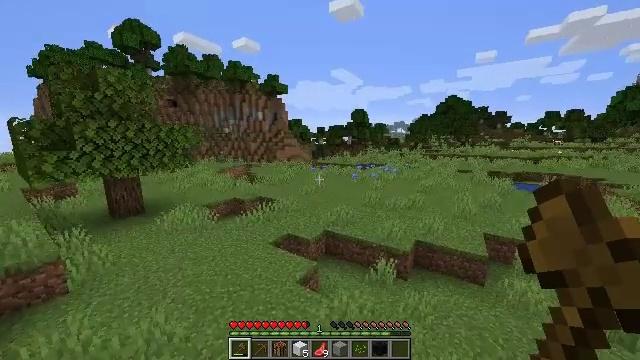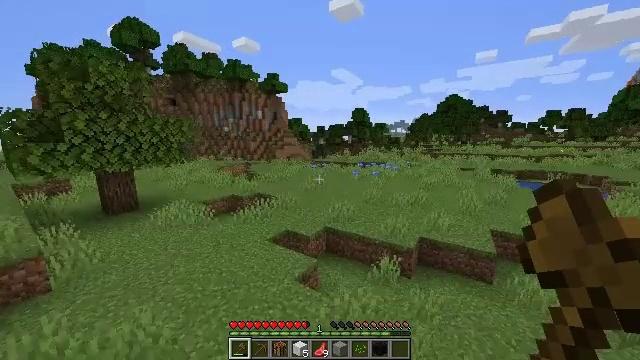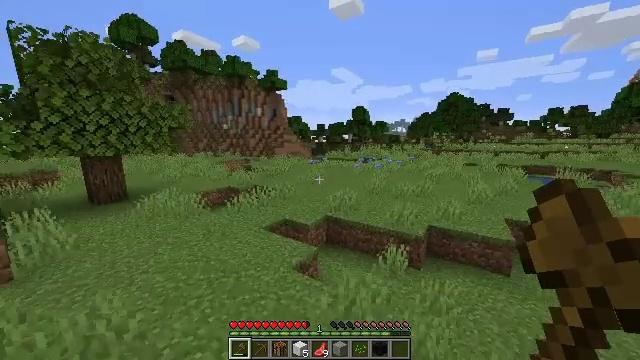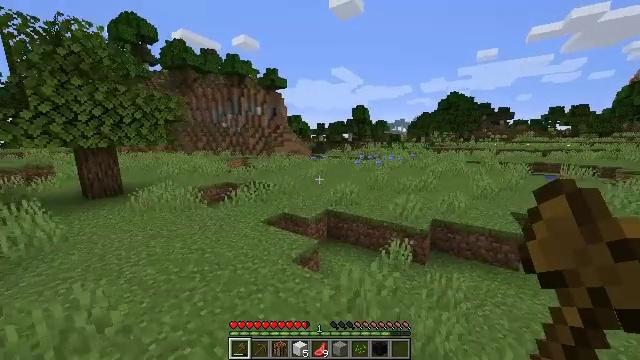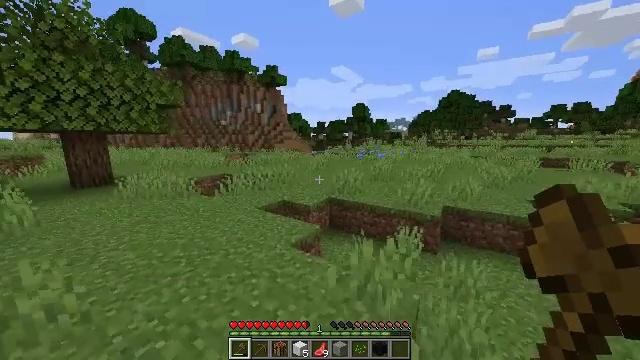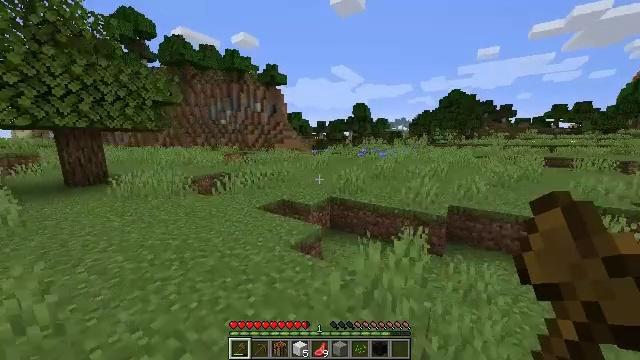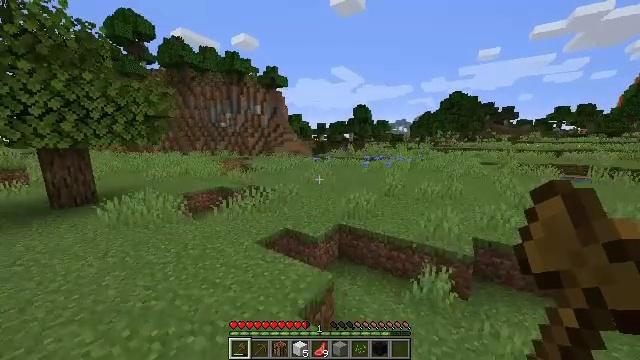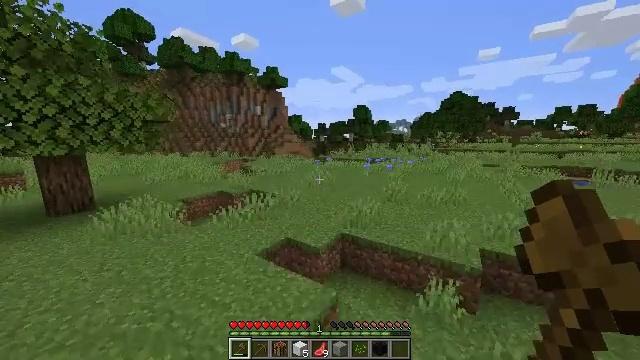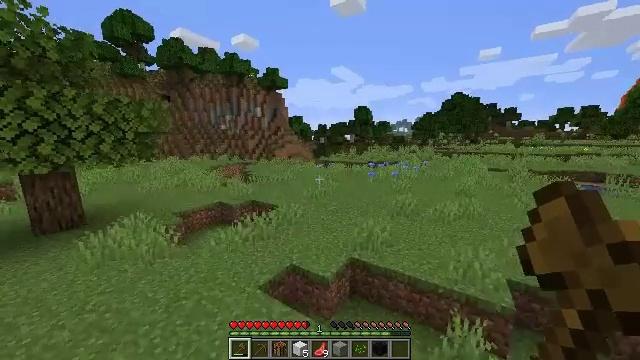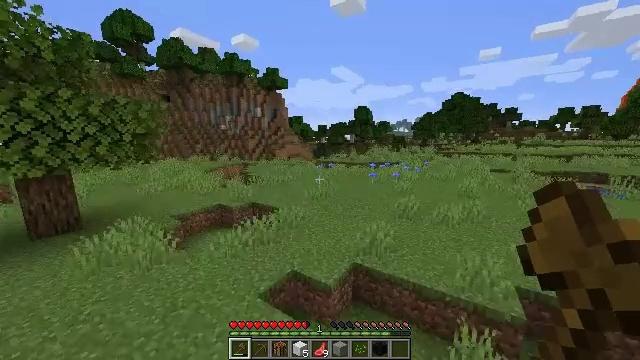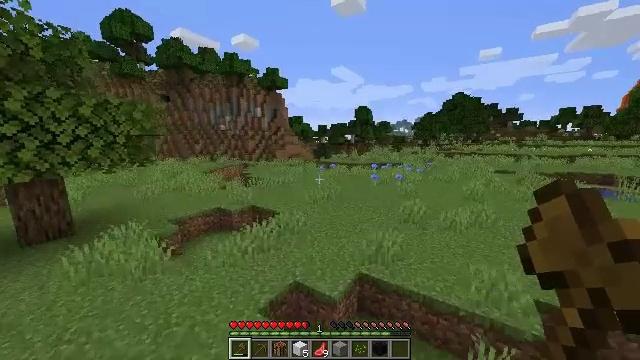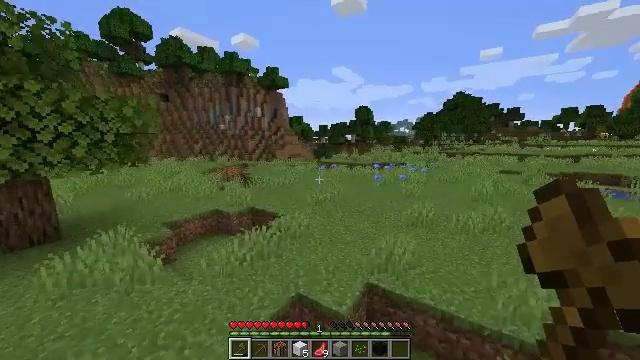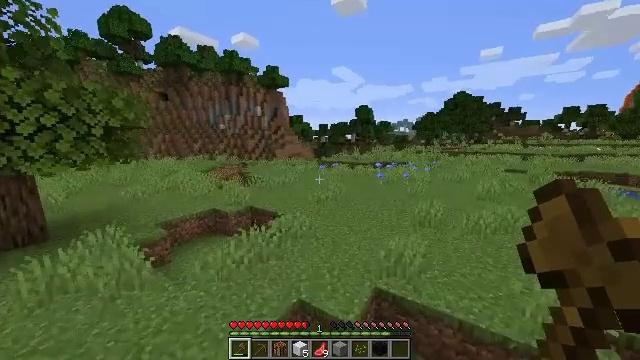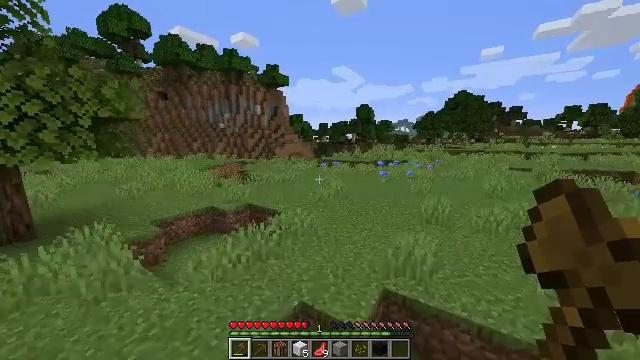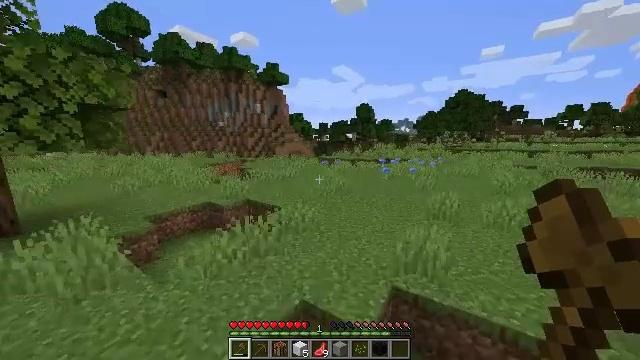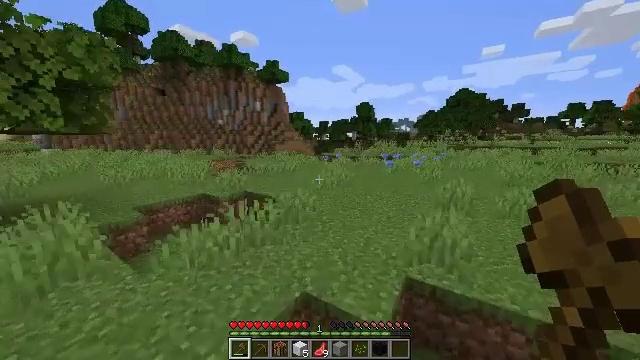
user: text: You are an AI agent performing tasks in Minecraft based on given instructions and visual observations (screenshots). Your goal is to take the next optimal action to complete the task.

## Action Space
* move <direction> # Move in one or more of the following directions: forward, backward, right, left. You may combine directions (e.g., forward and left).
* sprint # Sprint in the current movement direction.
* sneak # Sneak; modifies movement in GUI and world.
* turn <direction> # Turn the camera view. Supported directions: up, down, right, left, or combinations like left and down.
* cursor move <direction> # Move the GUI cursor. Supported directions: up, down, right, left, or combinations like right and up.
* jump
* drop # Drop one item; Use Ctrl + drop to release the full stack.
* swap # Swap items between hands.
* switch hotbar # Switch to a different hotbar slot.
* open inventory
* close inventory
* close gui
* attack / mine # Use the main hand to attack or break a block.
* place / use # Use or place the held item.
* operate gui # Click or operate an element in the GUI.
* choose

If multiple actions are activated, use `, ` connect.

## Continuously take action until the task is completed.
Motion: motion action
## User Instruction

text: Collect sugar cane near water sources.
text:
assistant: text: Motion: move forward, jump
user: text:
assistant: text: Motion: move forward and move left, jump
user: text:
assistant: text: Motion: move forward and move left, jump
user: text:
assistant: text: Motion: move forward and move left, jump
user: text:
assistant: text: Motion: move forward and move left, jump
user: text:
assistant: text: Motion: move forward and move left, jump
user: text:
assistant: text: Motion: move forward and move left, jump
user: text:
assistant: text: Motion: move forward, jump
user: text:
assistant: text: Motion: move forward, jump
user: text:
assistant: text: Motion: move forward, jump
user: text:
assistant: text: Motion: move forward, jump
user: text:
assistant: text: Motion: move forward, jump
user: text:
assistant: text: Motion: move forward, jump
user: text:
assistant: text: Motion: move forward, jump
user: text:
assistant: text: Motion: move forward and move right, jump
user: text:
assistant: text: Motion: move forward and move right, jump
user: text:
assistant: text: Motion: move forward and move right, jump
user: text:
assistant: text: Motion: move forward and move right, jump
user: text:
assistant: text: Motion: move forward and move right, jump
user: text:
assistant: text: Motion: move forward and move right, jump
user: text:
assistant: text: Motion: move forward and move right, jump
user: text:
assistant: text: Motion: move forward and move right, jump
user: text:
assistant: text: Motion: move forward and move right, jump
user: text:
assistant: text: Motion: move forward and move right, jump
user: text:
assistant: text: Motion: move forward and move right, jump
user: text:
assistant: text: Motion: move forward and move right, jump
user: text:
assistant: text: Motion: move forward and move right, jump
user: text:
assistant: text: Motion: move forward and move right, jump
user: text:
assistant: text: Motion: move forward and move right, jump
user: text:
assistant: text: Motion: move forward and move right, jump